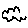
Label: cloud